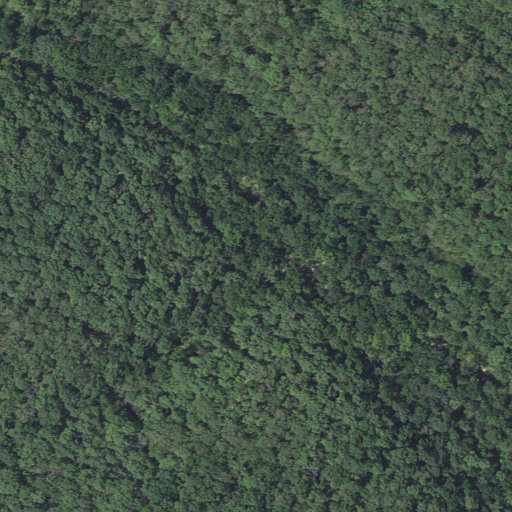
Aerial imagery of valley in Arkansas named Wellcave Hollow containing only deciduous forest